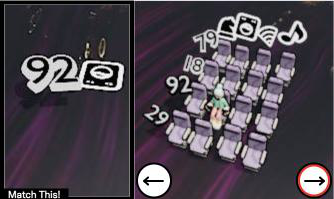
Task: seats
Answer: yes